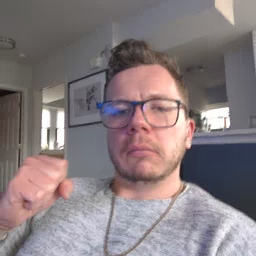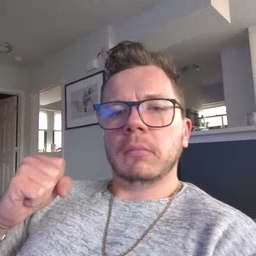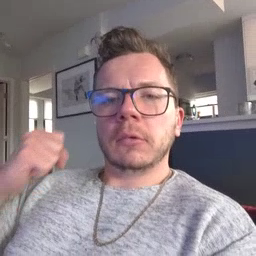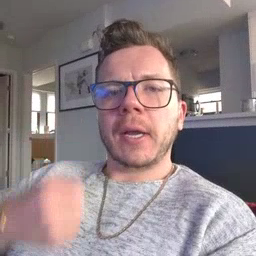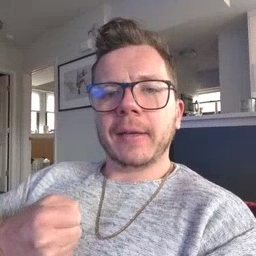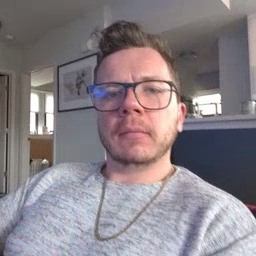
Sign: jacket